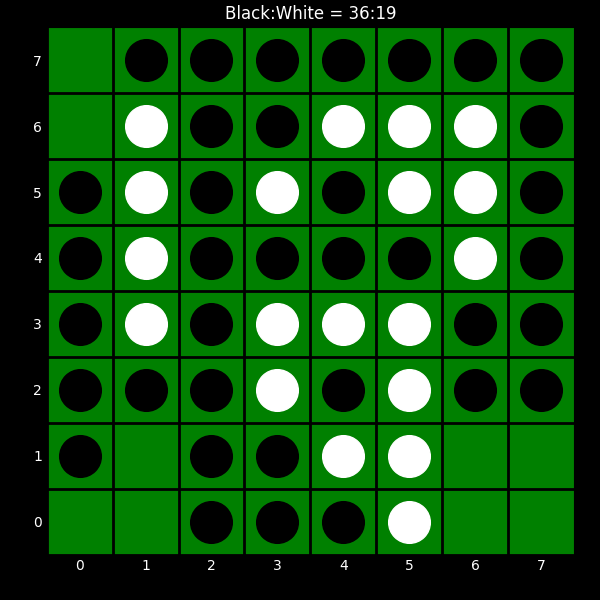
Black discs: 36
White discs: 19